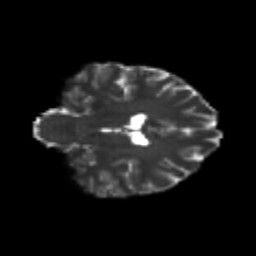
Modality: T2w
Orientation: coronal
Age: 24
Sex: female
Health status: healthy
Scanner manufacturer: philips
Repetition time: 7.389 s
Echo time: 0.08599 s